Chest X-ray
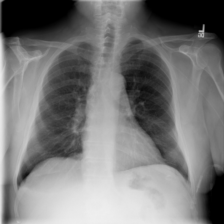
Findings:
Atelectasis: negative
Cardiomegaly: negative
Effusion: negative
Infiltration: negative
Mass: negative
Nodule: negative
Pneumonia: negative
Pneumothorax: negative
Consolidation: negative
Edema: negative
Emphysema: negative
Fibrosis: negative
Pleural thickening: negative
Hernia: negative